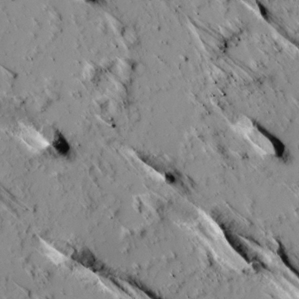
Label: non_frost